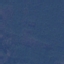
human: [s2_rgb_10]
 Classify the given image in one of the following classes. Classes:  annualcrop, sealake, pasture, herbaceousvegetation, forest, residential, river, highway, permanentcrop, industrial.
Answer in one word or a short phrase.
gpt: Forest